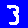
Digit: 3